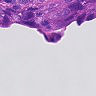
Metastatic tissue present: yes